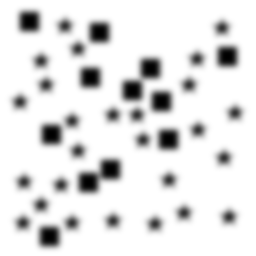
Squares: 12
Triangles: 0
Stars: 26
Total shapes: 38